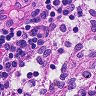
Metastatic tissue present: no